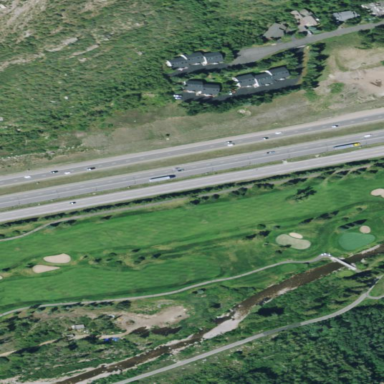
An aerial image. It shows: Grassy area designated as golf fairway.